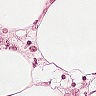
Metastatic tissue present: no